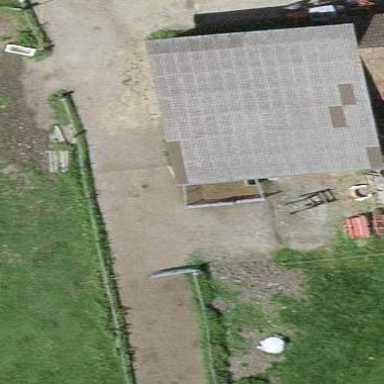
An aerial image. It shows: Rural barn.